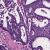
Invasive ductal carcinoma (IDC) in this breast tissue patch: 1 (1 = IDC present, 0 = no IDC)